Question: I tried to show a progressbar during some operation. However, I don't know how many times it will takes so that the percentage can't be calculated. It seems that Windows has a progressbar style like this:

I tried to implement this style by setting both maximum and minimum to 0:
'''
ui->progressBar->setMaximum(0);
ui->progressBar->setMinimum(0);
'''
It seems that I did it, except the fact that it really won't stop until the program exits, despite that I called reset() function trying to stop it.
So my question is how to implement this kind of progressbar correctly?
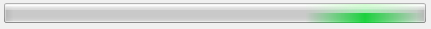
Answer: When the operation completes, try setting an arbitrary maximum value and set the progress value to the same number:
'''
ui->progressBar->setMaximum(100);
ui->progressBar->setValue(100);
'''
This way, the progress bar should fill up to indicate completion (which is a handy visual cue, since your operation actually has completed).